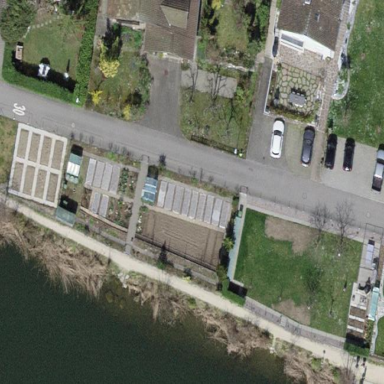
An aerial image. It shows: Allotments area.